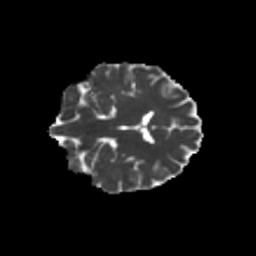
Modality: MD
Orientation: coronal
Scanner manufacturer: siemens
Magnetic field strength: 3 T
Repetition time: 9.2 s
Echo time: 0.084 s